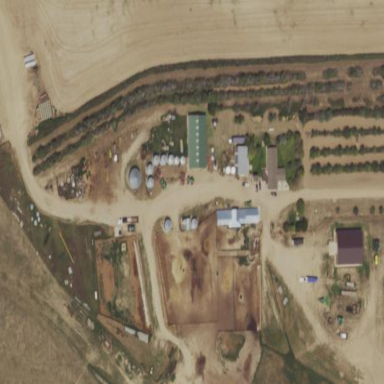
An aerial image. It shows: Farmyard area.